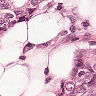
Metastatic tissue present: yes